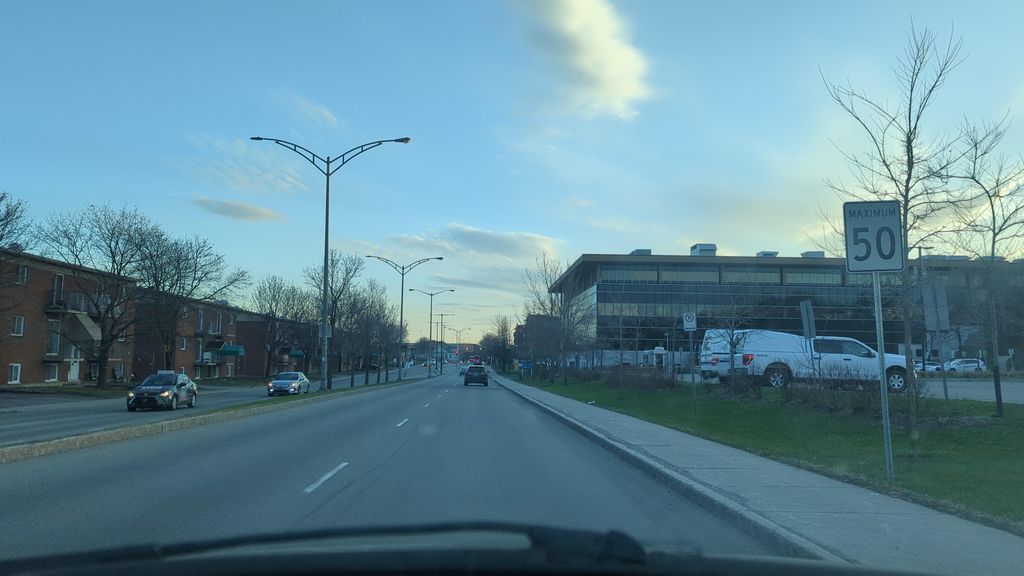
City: quebec_city